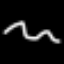
Label: squiggle